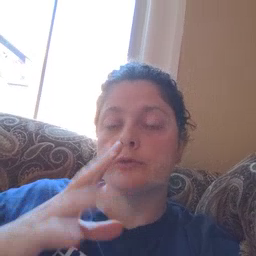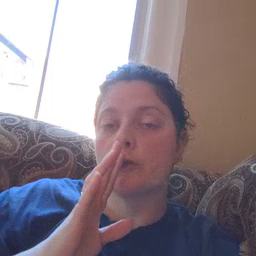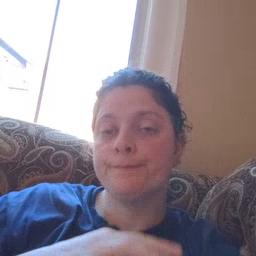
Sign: talk